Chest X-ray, AP view. Patient: 52 years old, sex M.
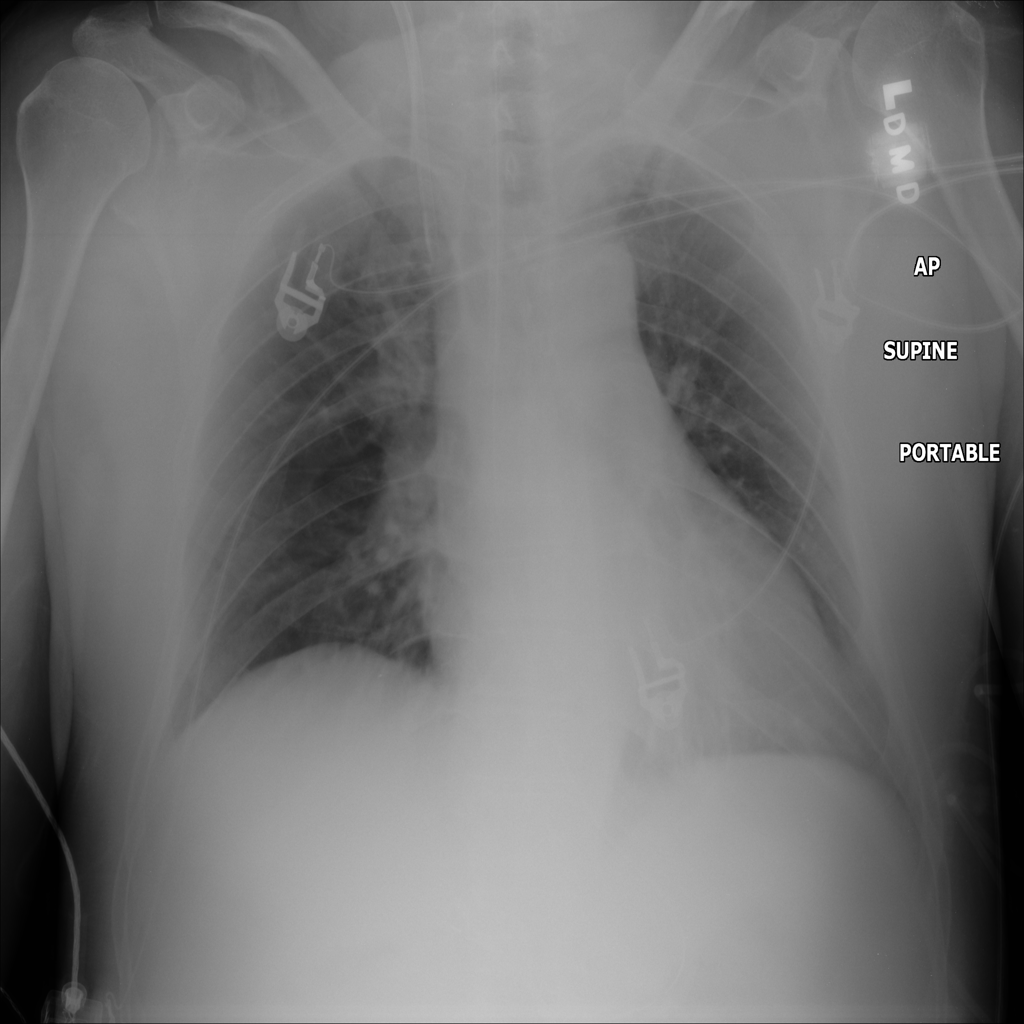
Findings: No Finding